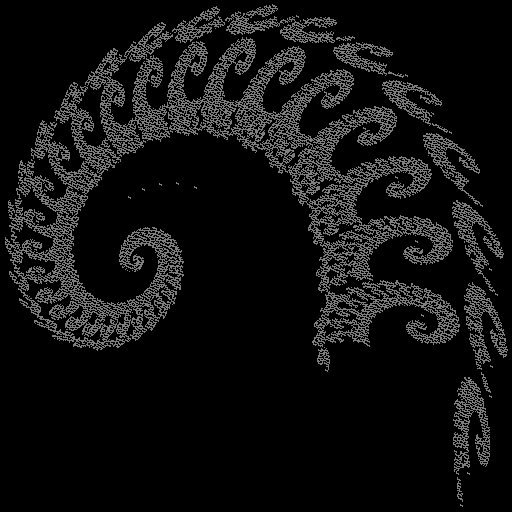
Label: ammonite